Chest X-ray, AP view. Patient: 63 years old, sex F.
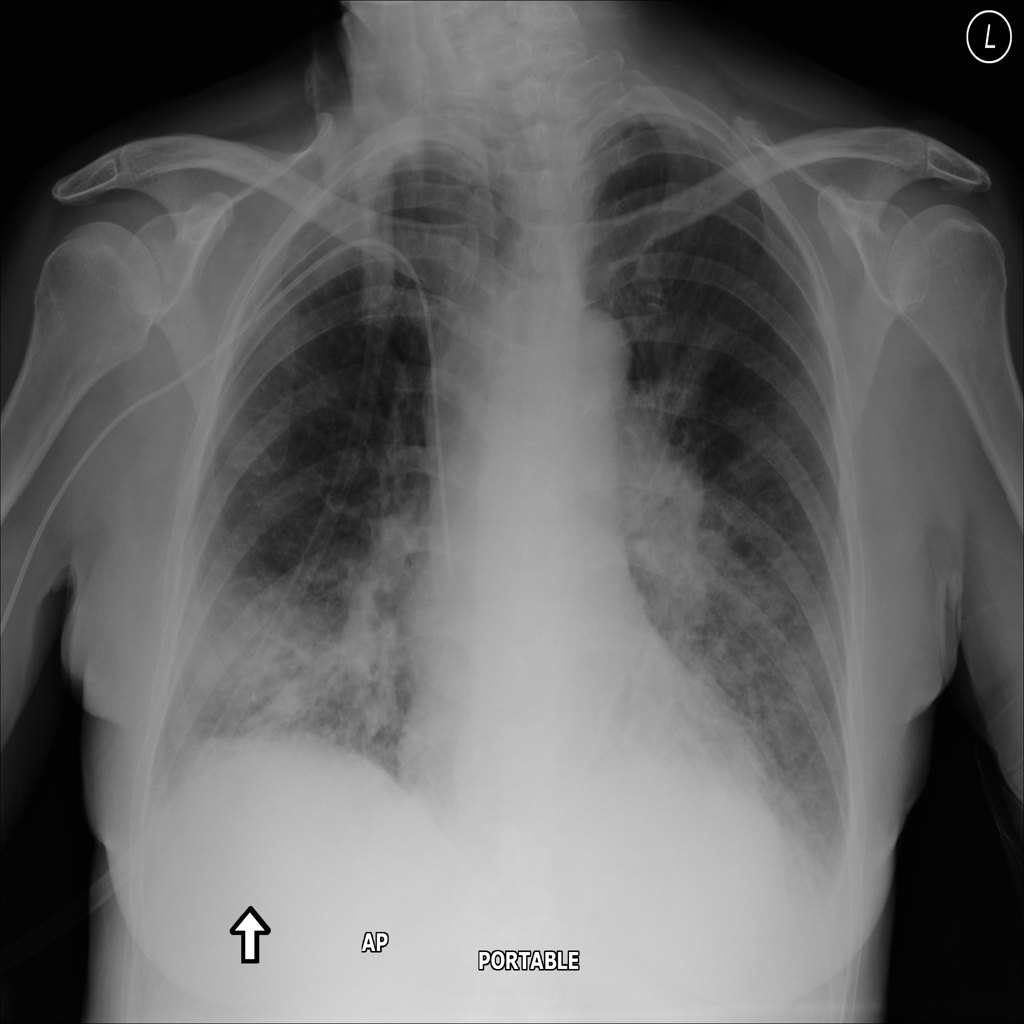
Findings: No Finding